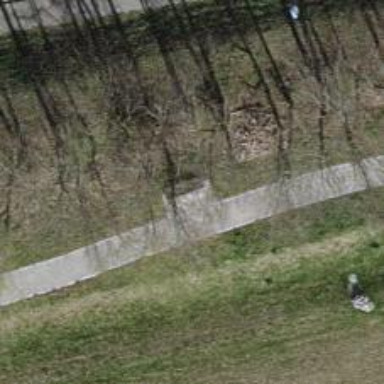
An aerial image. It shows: Bench.